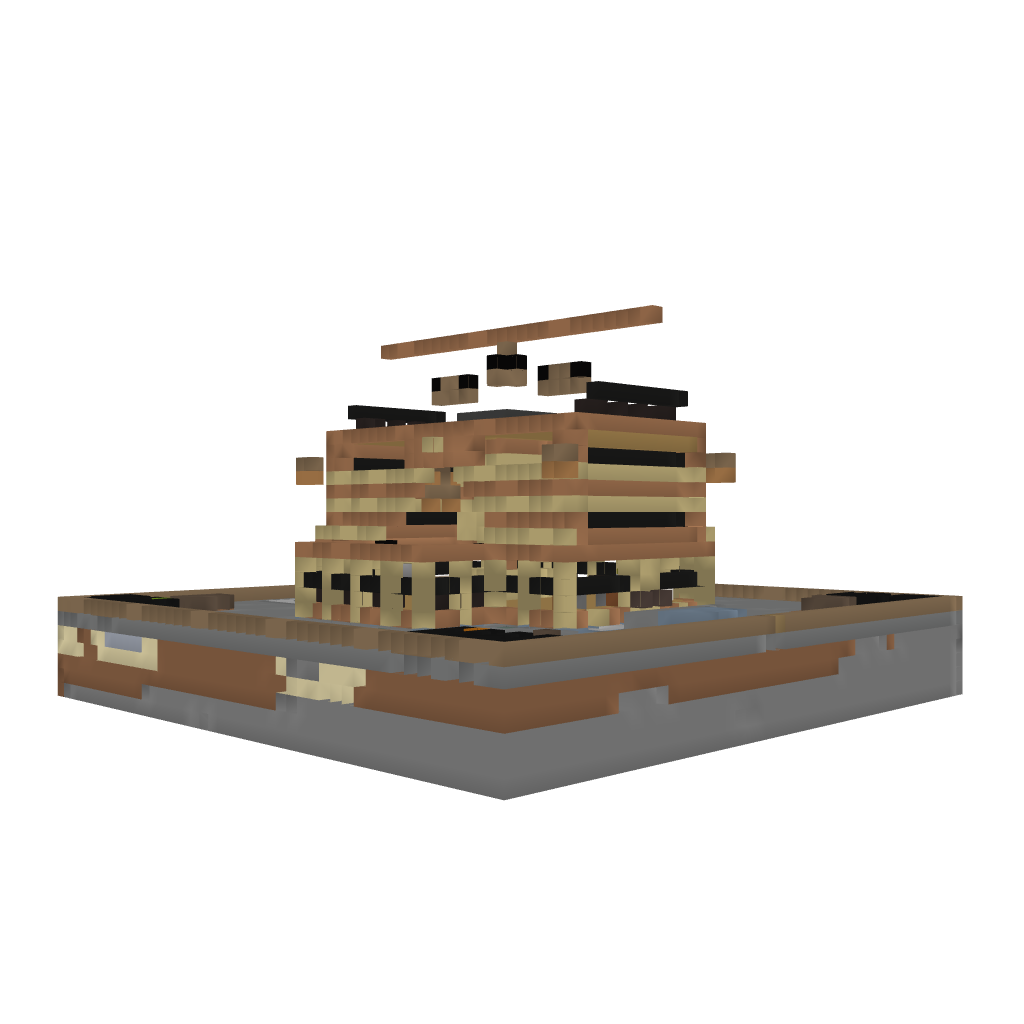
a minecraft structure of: kierownik's mansion